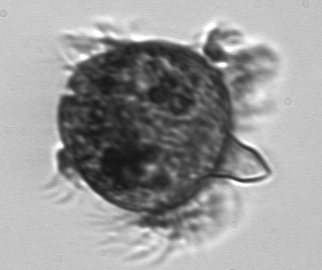
Label: Didinium